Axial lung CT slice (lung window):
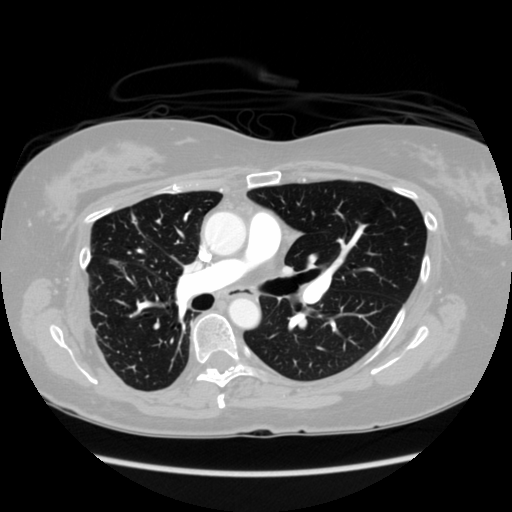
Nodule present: no